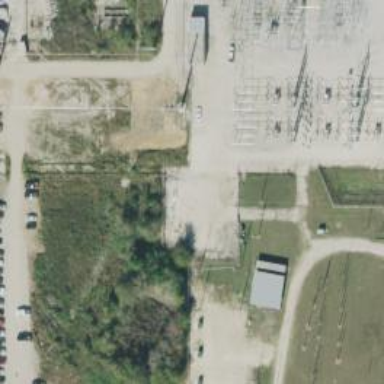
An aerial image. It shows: Switch for power supply.